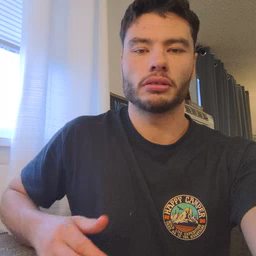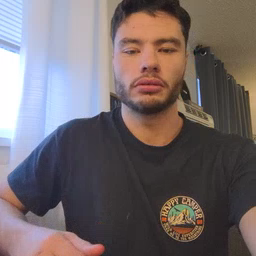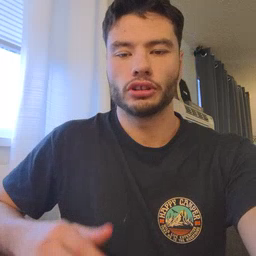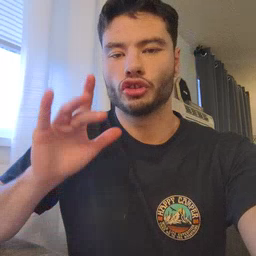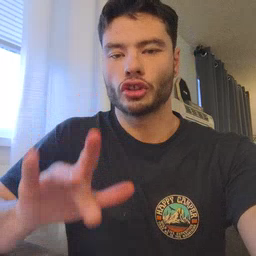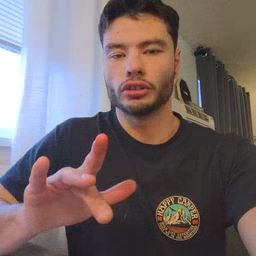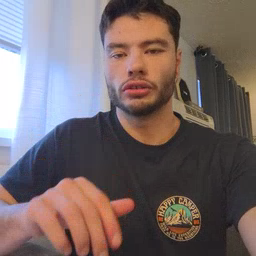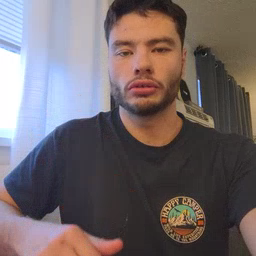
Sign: touch